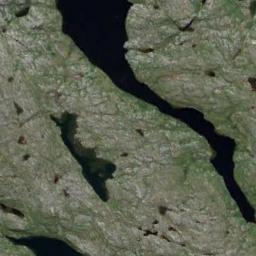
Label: wetland